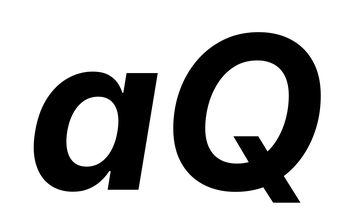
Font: Inter-Italic_Bold_Italic